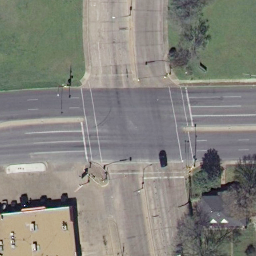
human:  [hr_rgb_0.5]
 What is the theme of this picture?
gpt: intersection

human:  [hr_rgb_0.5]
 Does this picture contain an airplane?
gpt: no

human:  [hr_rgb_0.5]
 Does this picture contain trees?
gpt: yes

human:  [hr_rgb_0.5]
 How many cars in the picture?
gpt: one

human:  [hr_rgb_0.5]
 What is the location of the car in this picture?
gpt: center